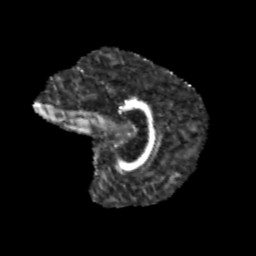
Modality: FA
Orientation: sagittal
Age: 9
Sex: male
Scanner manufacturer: siemens
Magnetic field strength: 3 T
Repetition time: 3.8 s
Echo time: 0.07 s